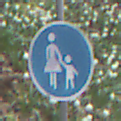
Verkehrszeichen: Gehweg
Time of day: MorningAfternoon
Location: Outdoor (Nature)
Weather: PartlyCloudy
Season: NotSpecified
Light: Natural